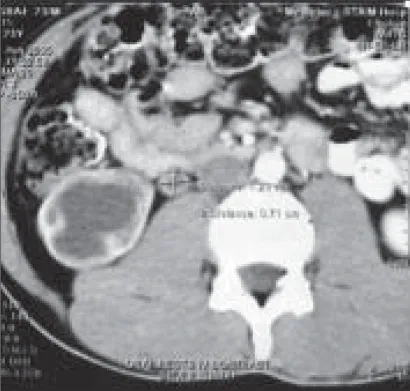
Cystic lesion involving kidney and upper ureter.
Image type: radiology (ct)